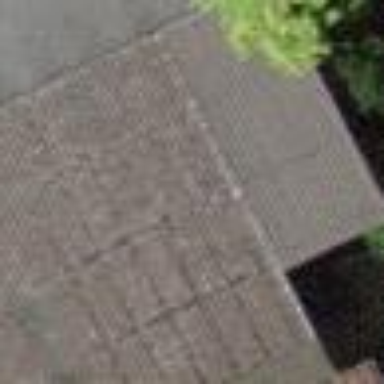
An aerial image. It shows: View of roof of building.